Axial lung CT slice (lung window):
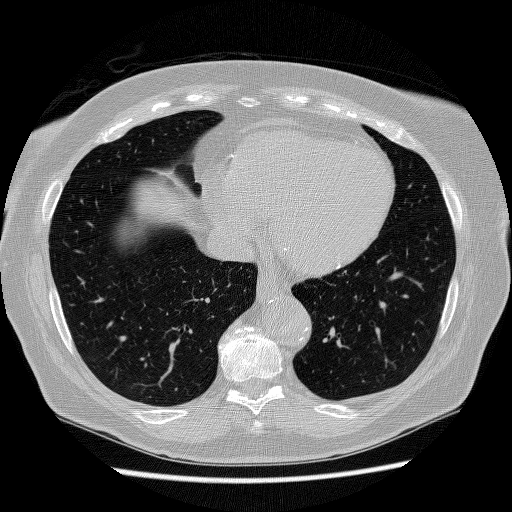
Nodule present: no